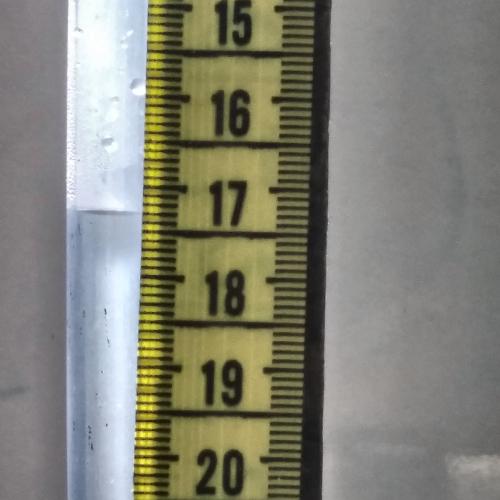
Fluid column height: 17.3 cm